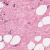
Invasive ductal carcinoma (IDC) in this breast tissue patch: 0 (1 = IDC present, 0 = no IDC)